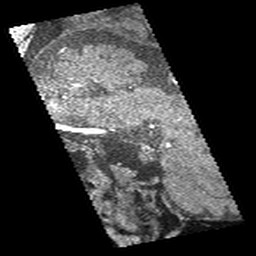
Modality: angio
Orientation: sagittal
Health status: ill
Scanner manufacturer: siemens
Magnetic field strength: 3 T
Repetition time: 0.022 s
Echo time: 0.00401 s